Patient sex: M
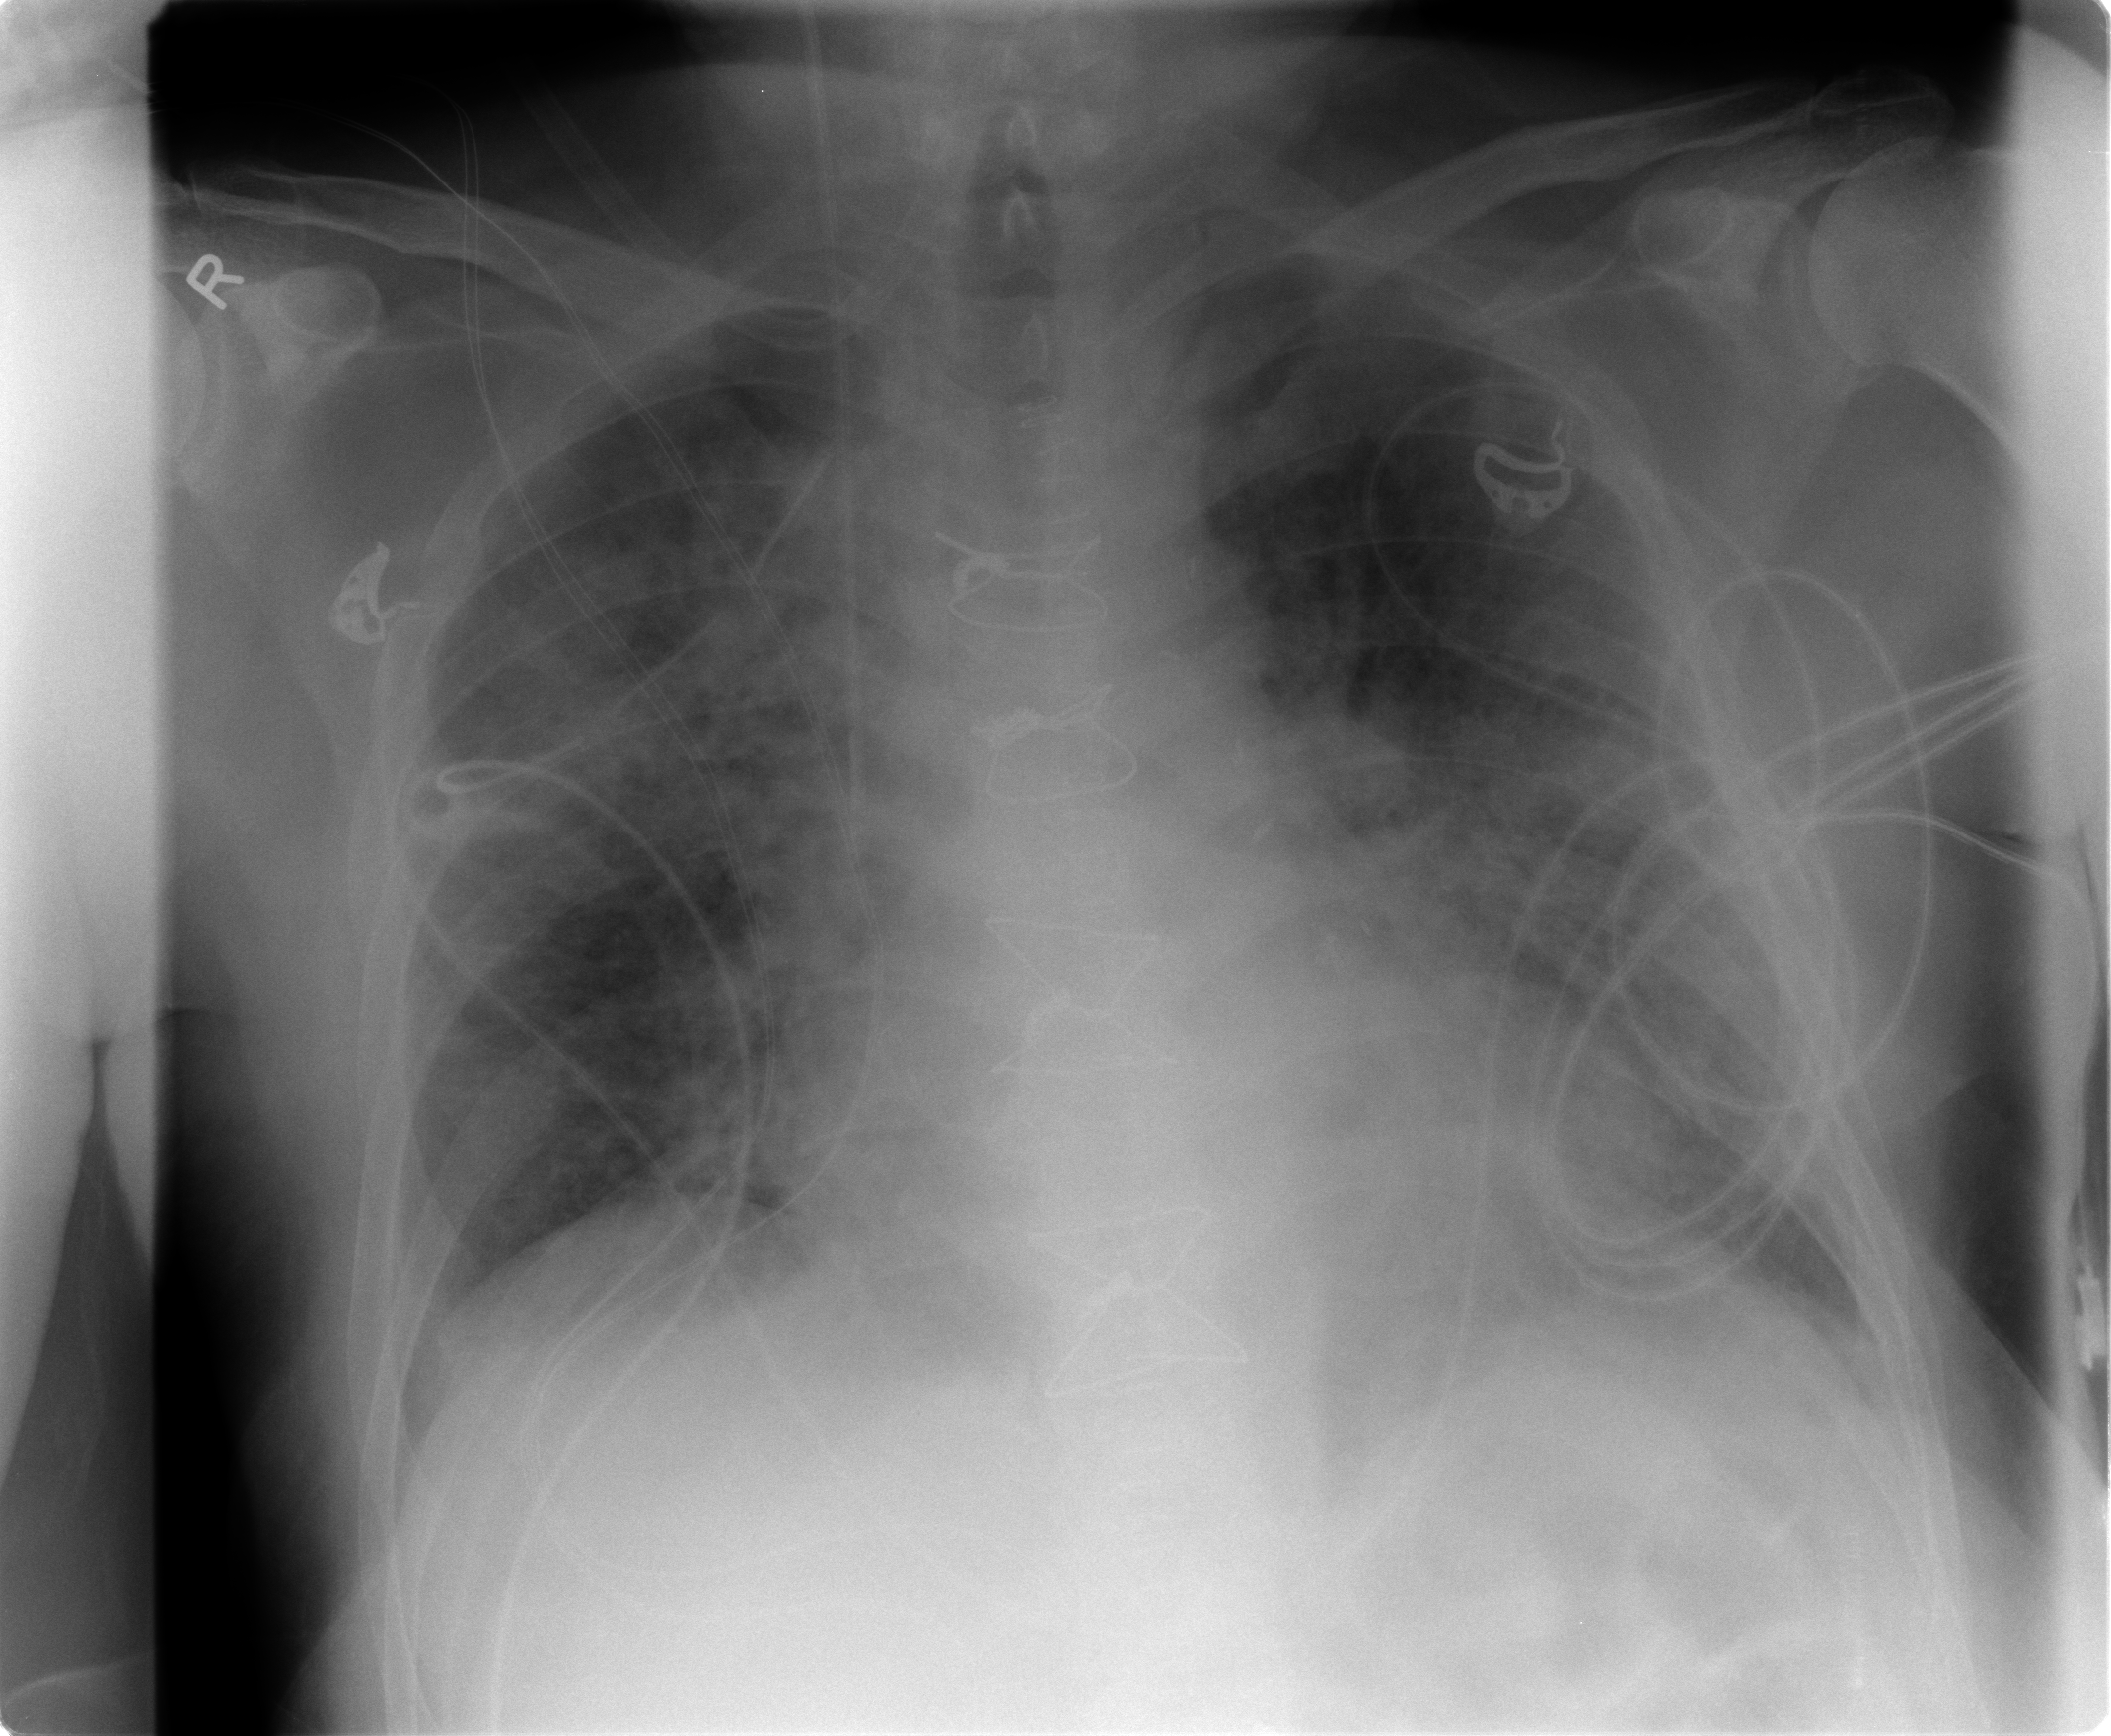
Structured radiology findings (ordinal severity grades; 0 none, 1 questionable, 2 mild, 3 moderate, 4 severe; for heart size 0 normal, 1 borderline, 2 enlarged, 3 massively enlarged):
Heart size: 2
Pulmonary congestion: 0
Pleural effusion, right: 2
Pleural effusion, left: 1
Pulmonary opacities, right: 4
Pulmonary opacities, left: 4
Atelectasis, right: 2
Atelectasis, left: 2